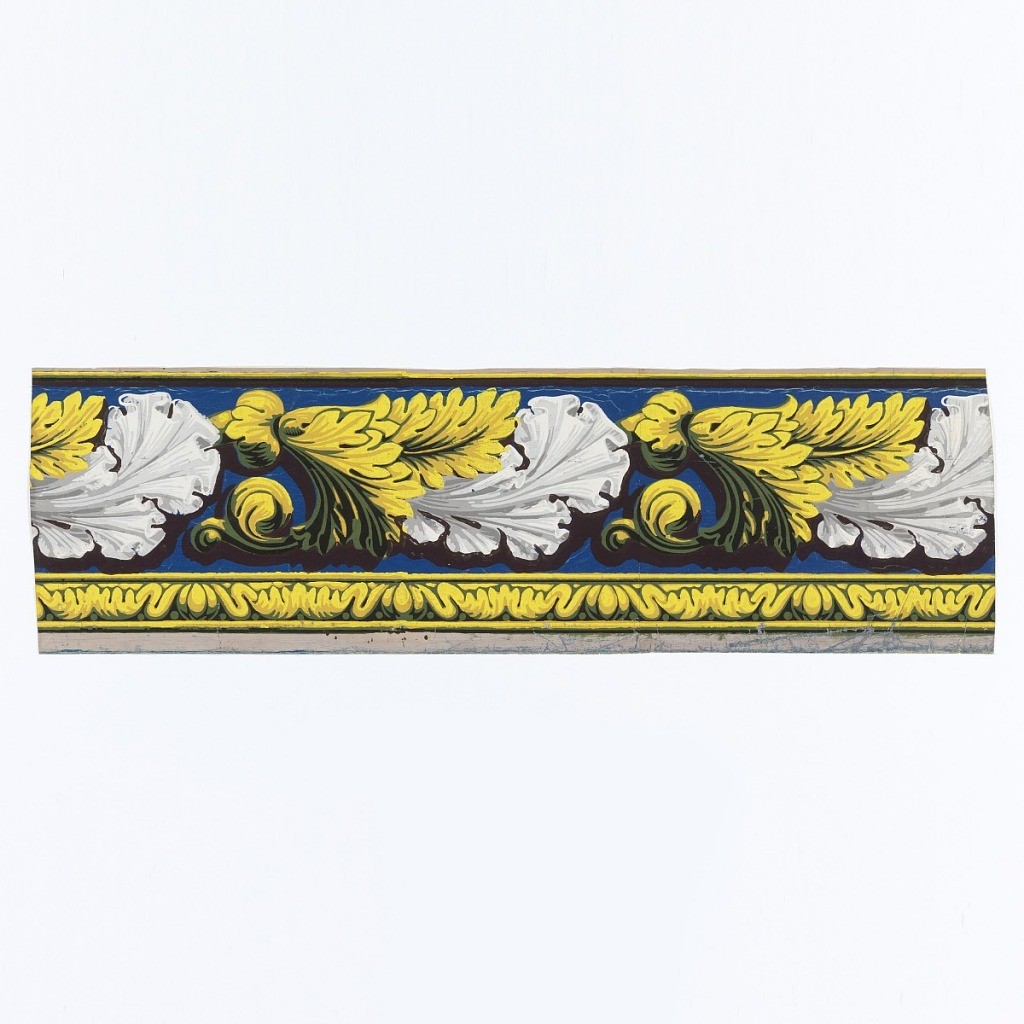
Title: Border
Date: ca. 1830
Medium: Block-printed
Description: Repeating design of acanthus and seaweed, above simulated leaf-molding. Printed in yellows, greens, and grays, with black shading, on blue ground.